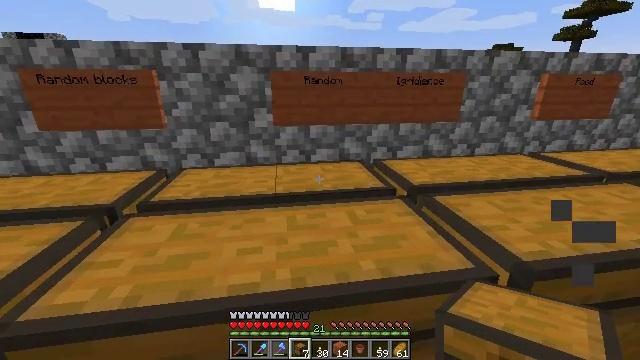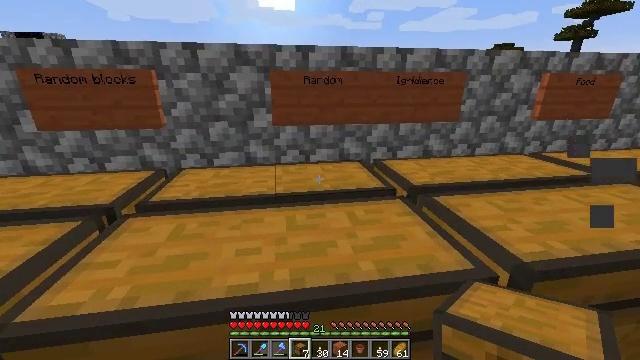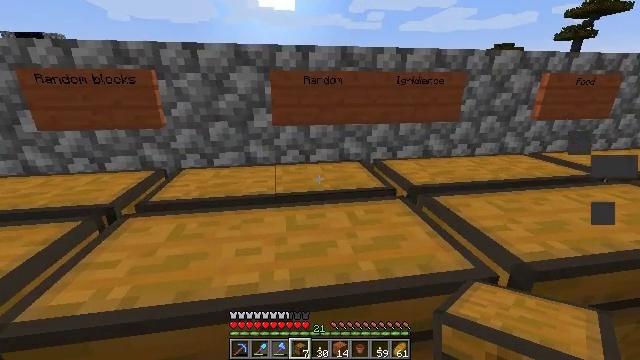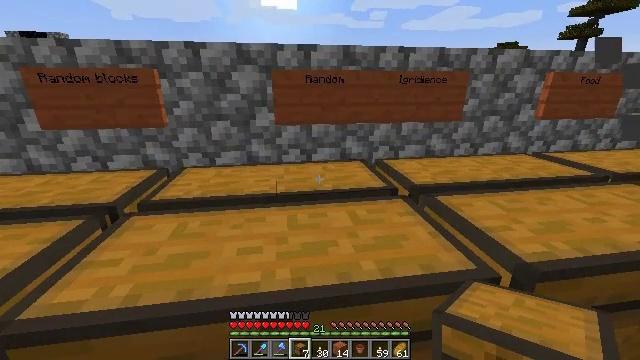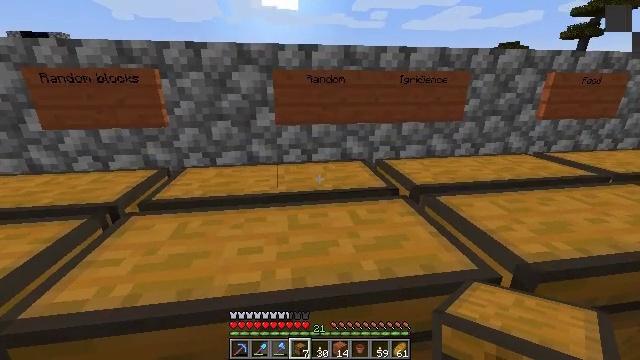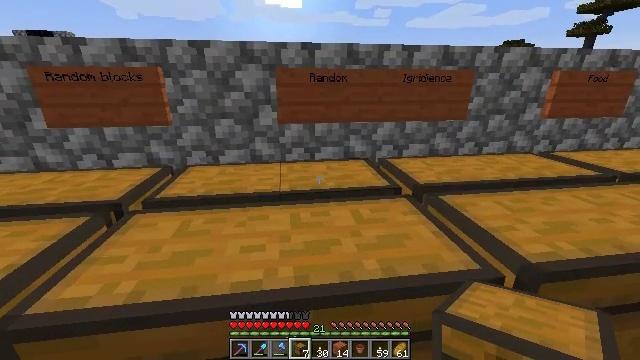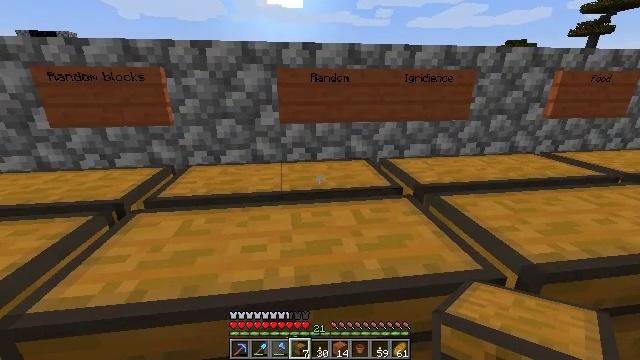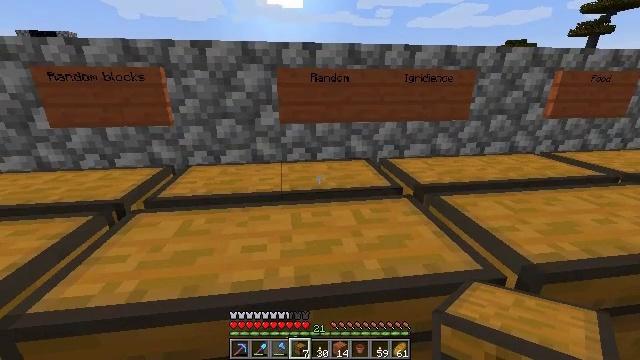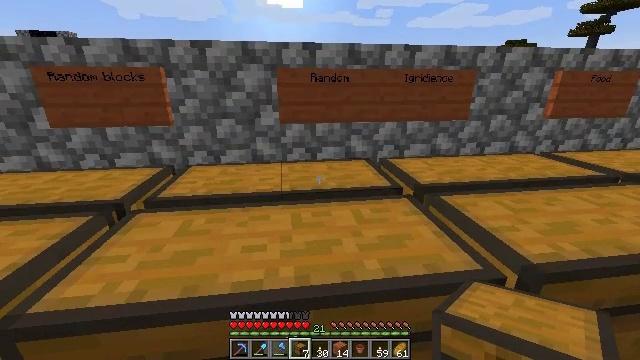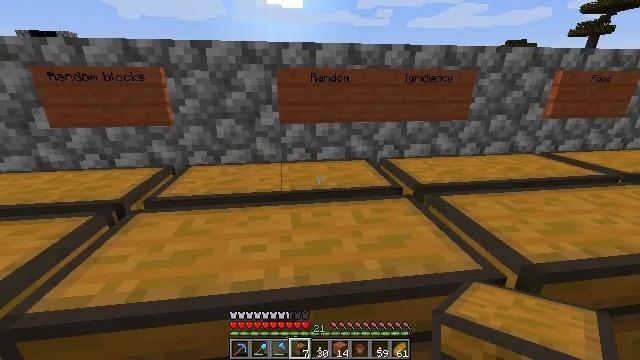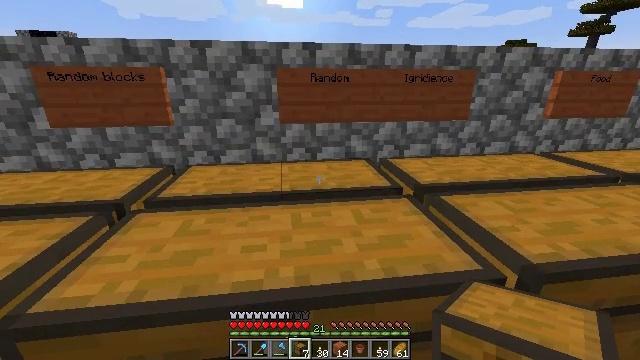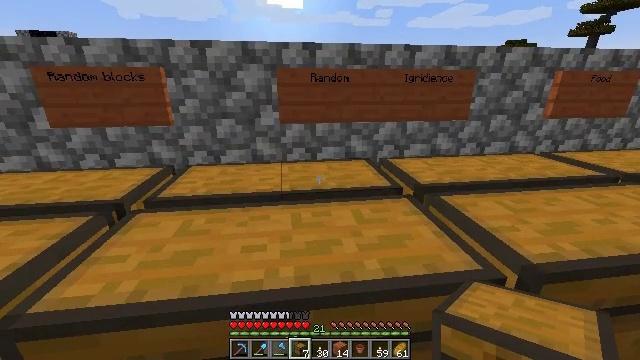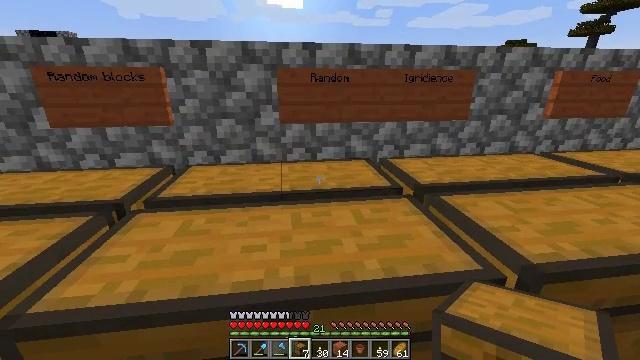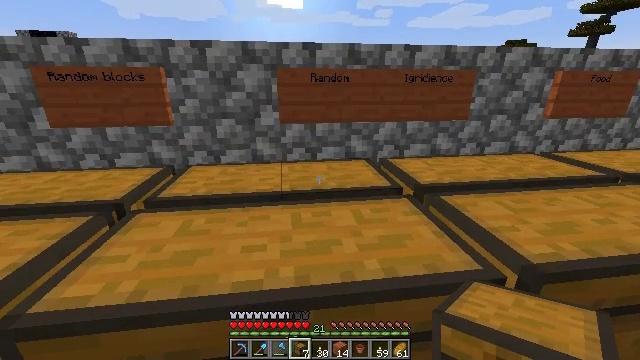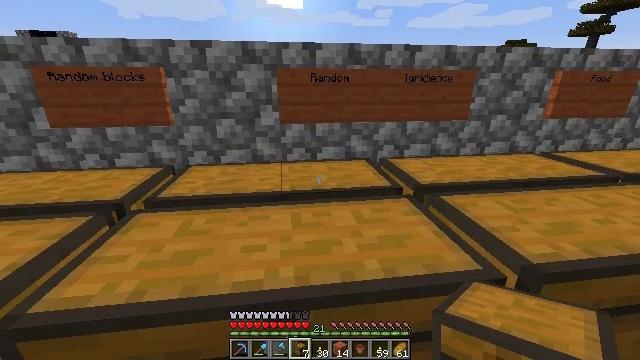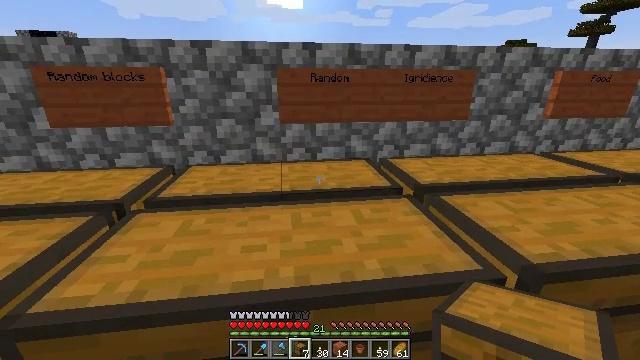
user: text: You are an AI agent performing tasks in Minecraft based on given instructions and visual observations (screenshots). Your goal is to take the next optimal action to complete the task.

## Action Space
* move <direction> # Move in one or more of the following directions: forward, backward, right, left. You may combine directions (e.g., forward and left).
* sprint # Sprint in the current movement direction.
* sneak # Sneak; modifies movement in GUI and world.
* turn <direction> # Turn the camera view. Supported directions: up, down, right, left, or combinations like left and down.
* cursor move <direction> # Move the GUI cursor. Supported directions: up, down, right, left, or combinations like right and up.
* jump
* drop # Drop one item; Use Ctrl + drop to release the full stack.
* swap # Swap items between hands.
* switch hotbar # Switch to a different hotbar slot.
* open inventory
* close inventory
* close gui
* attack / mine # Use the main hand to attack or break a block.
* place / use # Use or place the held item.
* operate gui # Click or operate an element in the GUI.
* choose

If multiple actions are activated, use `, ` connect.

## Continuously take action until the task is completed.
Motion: motion action
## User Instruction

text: Make an acacia sign at the crafting table.
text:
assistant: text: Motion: no_op
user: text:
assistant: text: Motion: no_op
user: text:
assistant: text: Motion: no_op
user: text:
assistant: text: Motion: no_op
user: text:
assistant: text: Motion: no_op
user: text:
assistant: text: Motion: no_op
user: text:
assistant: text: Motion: no_op
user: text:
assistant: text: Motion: no_op
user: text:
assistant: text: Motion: no_op
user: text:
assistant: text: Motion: no_op
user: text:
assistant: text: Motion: no_op
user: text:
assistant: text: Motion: no_op
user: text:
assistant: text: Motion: no_op
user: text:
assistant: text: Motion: no_op
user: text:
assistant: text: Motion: no_op
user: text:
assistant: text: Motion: no_op
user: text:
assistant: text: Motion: no_op
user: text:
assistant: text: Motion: move right
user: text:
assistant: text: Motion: move right
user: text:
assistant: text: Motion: move right
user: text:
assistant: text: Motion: move right
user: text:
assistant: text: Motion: move right
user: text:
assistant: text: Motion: move right
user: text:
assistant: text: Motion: move right
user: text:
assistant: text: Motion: move right
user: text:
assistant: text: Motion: move right
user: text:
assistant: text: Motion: move right
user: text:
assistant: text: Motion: move right
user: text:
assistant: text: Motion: move right
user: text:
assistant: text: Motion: move right